Question: I created a phonegap android app (very simple app) but when I publish it to Google it shows this:
My app does not required ANY of these, how can I remove it from the .apk.
I look everywhere on stack over flow and I can't find config.xml, the manifest looks like this:
@^@^@"^@^@^@^H^@^@^C"^@^@^@^C^A^P^@^X^@^@^@^X^@^@^@y
yyyyyyy^[^@^@^@^B^A^P^@8^@^@^@^Y^@^@^@yyyyyyyy^[^@^@^@^T^@^T^@^A^@^@^@^@^@^@^@^T^@^@^@
^@^@^@#^@^@^@^H^@^@^C#^@^@^@^C^A^P^@^X^@^@^@^Y^@^@^@yyyyyyyy^[^@^@^@^B^A^P^@8^@^@^@^Z^@^@^@yyyyyyyy^[^@^@^@^T^@^T^@^A^@^@^@^@^@^@^@^T^@^@^@ ^@^@^@$^@^@^@^H^@^@^C$^@^@^@^C^A^P^@^X^@^@^@^Z^@^@^@yyyyyyyy^[^@^@^@^B^A^P^@8^@^@^@^[^@^@^@yyyyyyyy^[^@^@^@^T^@^T^@^A^@^@^@^@^@^@^@^T^@^@^@ ^@^@^@%^@^@^@^H^@^@^C%^@^@^@^C^A^P^@^X^@^@^@^[^@^@^@yyyyyyyy^[^@^@^@^B^A^P^@8^@^@^@^\^@^@^@yyyyyyyy^[^@^@^@^T^@^T^@^A^@^@^@^@^@^@^@^T^@^@^@ @^@^@&^@^@^@^H^@^@^C&^@^@^@^C^A^P^@^X^@^@^@^\^@^@^@yyyyyyyy^[^@^@^@^B^A^P^@8^@^@^@^]^@^@^@yyyyyyyy^[^@^@^@^T^@^T^@^A^@^@^@^@^@^@^@^T^@^@^@ ^@^@^@'^@^@^@^H^@^@^C'^@^@^@^C^A^P^@^X^@^@^@^]^@^@^@yyyyyyyy^[^@^@^@^B^A^P^@8^@^@^@^^^@^@^@yyyyyyyy^[^@^@^@^T^@^T^@^A^@^@^@^@^@^@^@^T^@^@^@ ^@^@^@(^@^@^@^H^@^@^C(^@^@^@^C^A^P^@^X^@^@^@^^^@^@^@yyyyyyyy^[^@^@^@^B^A^P^@8^@^@^@^_^@^@^@yyyyyyyy^[^
Where can I change these permissions in phonegap. I want to only have INTERNET. I am using the website

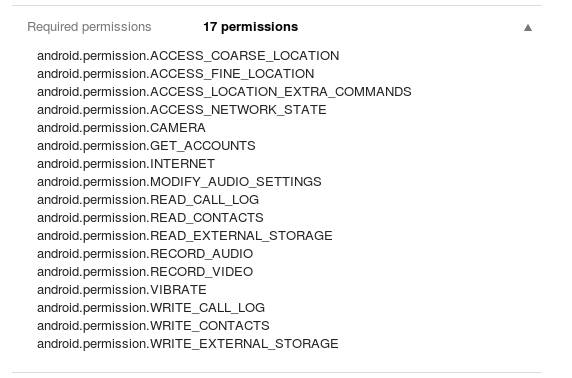
Answer: I found it (It's a pain but it's working):
1) download your apk from build.phonegap.com
2) decode apk:
'''
$ apktool decode my-app.apk
'''
3) edit "AndroidManifest.xml":
'''
<application android:hardwareAccelerated="true" [...]
'''
4) rebuild apk:
'''
$ apktool build my-app/
'''
5) sign apk:
'''
$ jarsigner -verbose -sigalg SHA1withRSA -digestalg SHA1 -keystore /path-to-your--release-key.keystore my-app/dist/my-app.apk your-alias
'''
6) zipalign apk (needed for market release):
'''
$ zipalign 4 my-app/dist/my-app.apk my-app/dist/my-app-for-market.apk
'''